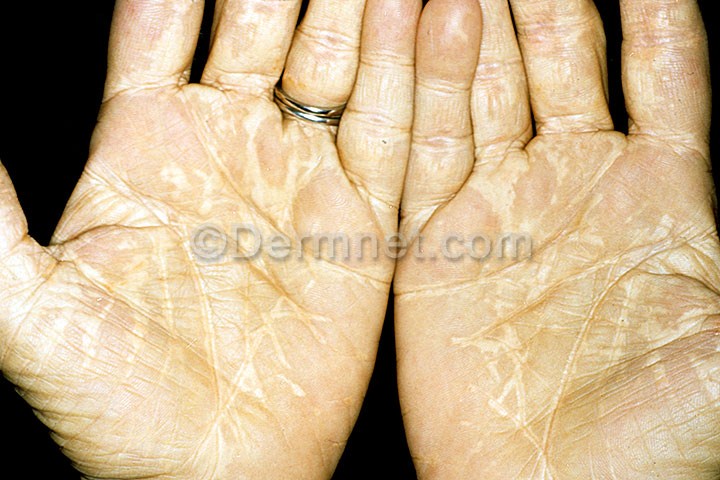
Disease: Systemic Disease